Question: I am trying to achieve following :-

following is my Datatable code :-
'''
<p:dataTable id="datatableid"
var="record"
value="#{myController.records}"
selectionMode="single"
selection="#{myController.selectedRecord}"
rows="10"
paginator="true"
currentPageReportTemplate="{startRecord} - {endRecord} of {totalRecords} Records Displayed, {totalPages}"
paginatorTemplate="{CurrentPageReport} &lt;span class='pg-text'&gt; Pg &lt;/span&gt; {JumpToPageDropdown} {totalPages} {RowsPerPageDropdown} "
rowsPerPageTemplate="5,10,15"
scrollable="true"
paginatorPosition="bottom"
>
'''
I want to use {totalPages} in paginatorTemplate.
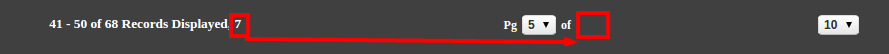
Answer: I found following solution :-
'''
<p:dataTable id="datatableid"
var="record"
widgetVar="mydtwidget"
value="#{myController.records}"
selectionMode="single"
selection="#{myController.selectedRecord}"
rows="10"
paginator="true"
currentPageReportTemplate="{startRecord} - {endRecord} of {totalRecords} Records Displayed, {totalPages}"
paginatorTemplate="{CurrentPageReport} &lt;span class='pg-text'&gt; Pg &lt;/span&gt; {JumpToPageDropdown} &lt;span class='pagecount-text'&gt; &lt;/span&gt; {RowsPerPageDropdown} "
rowsPerPageTemplate="5,10,15"
scrollable="true"
paginatorPosition="bottom"
styleClass="my-datatable"
>
'''
I used jquery to get number of totalpages by using widgetvar of datatable.
Script after dataTable :-
'''
<script type="text/javascript">
$(function() {
var pagecount = PF('mydtwidget').paginator.cfg.pageCount;
$(".my-datatable .ui-paginator .pagecount-text").text(" of "+pagecount);
});
</script>
'''